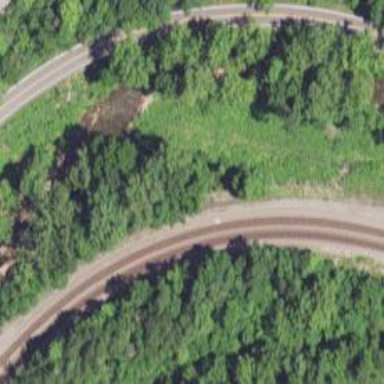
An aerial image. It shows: Railway track.